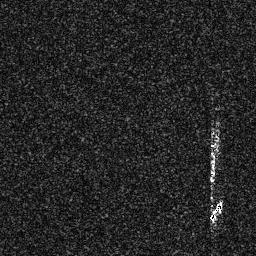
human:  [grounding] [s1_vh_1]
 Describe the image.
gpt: In the satellite image, there is  <ref>1 small ship </ref> <box>[[81, 76, 86, 86, 0]]</box> located at bottom right.